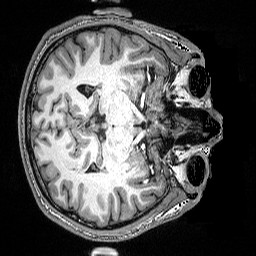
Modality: T1w
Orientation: axial